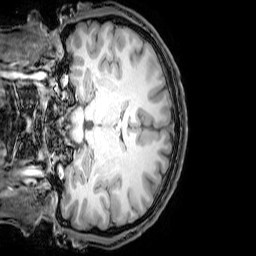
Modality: T1w
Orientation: coronal
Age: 22
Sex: male
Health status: healthy
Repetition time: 0.081 s
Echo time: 0.037 s